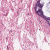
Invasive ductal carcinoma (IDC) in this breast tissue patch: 0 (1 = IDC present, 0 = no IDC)